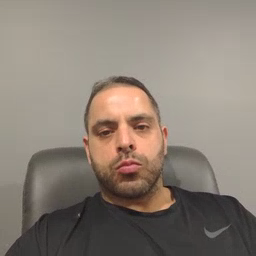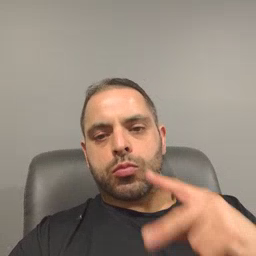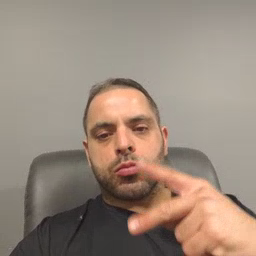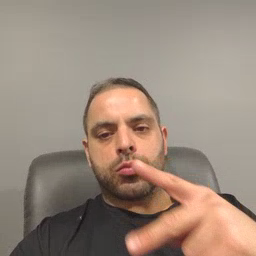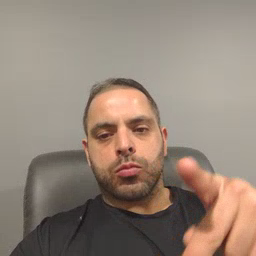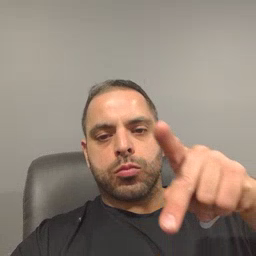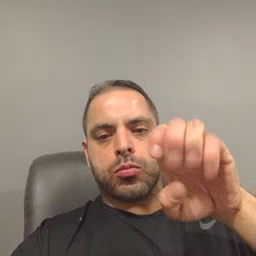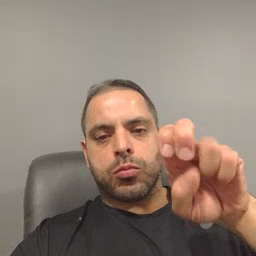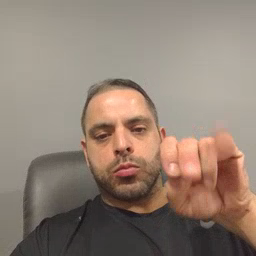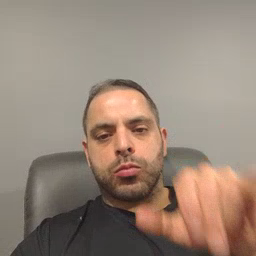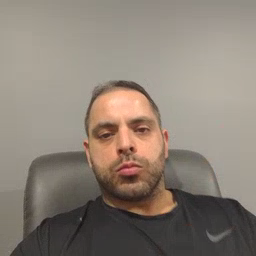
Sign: penny